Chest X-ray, AP view. Patient: 14 years old, sex F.
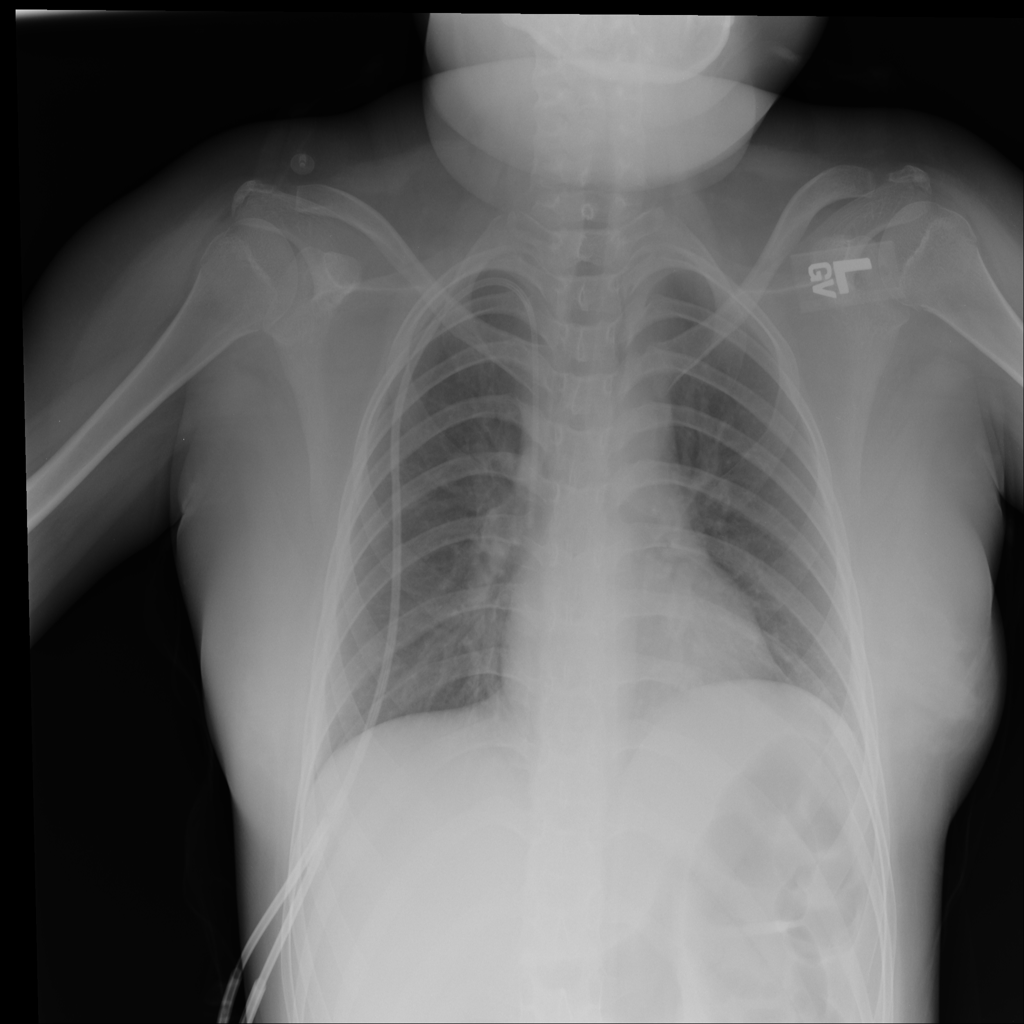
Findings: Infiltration